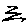
Label: zigzag